Question: I have create one mail plugin and add "Button" beside the "Send" button of outgoing Mail,

and now i want to send outgoing Mail from my Button also and i also write applescript for that like
'''
activate application "Mail"
tell application "System Events"
tell application process "Mail"
log "foo"
tell menu bar 1
tell menu bar item "Message"
tell menu "Message"
click menu item "Send"
end tell
end tell
end tell
end tell
end tell
'''
This script is working in Applescript editor but NOT WORKING FROM MY BUTTON CLICK
I have also execute applescript in Xcode like
'''
NSURL* url = [NSURL fileURLWithPath:path];
NSDictionary* errors = [NSDictionary dictionary];
NSAppleScript* appleScript = [[NSAppleScript alloc] initWithContentsOfURL:url error:&errors];
[appleScript executeAndReturnError:&errors];
'''
And after execute the script i have getting Error:-
'''
NSAppleScriptErrorAppName = "System Events";
NSAppleScriptErrorBriefMessage = "Can't get menu bar 1 of application process "Mail". Invalid index.";
NSAppleScriptErrorMessage = "System Events got an error: Can't get menu bar 1 of application process "Mail". Invalid index.";
NSAppleScriptErrorNumber = "-1719";
NSAppleScriptErrorRange = "NSRange: {0, 0}";
'''
So I have tried all the thing But not get success.
So PLEASE HELP me to out this Problem
Thanks for any suggestion or help.
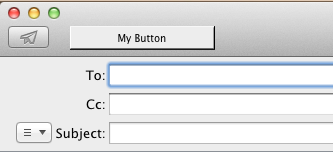
Answer: That menu item does have a keyboard shortcut, so you can use that too. Did you try this?
'''
activate application "Mail"
tell application "System Events"
tell application process "Mail"
keystroke "d" using {command down, shift down}
end tell
end tell
'''